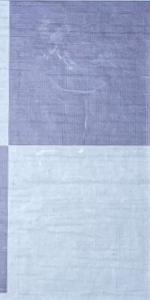
Label: Empty